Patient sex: M
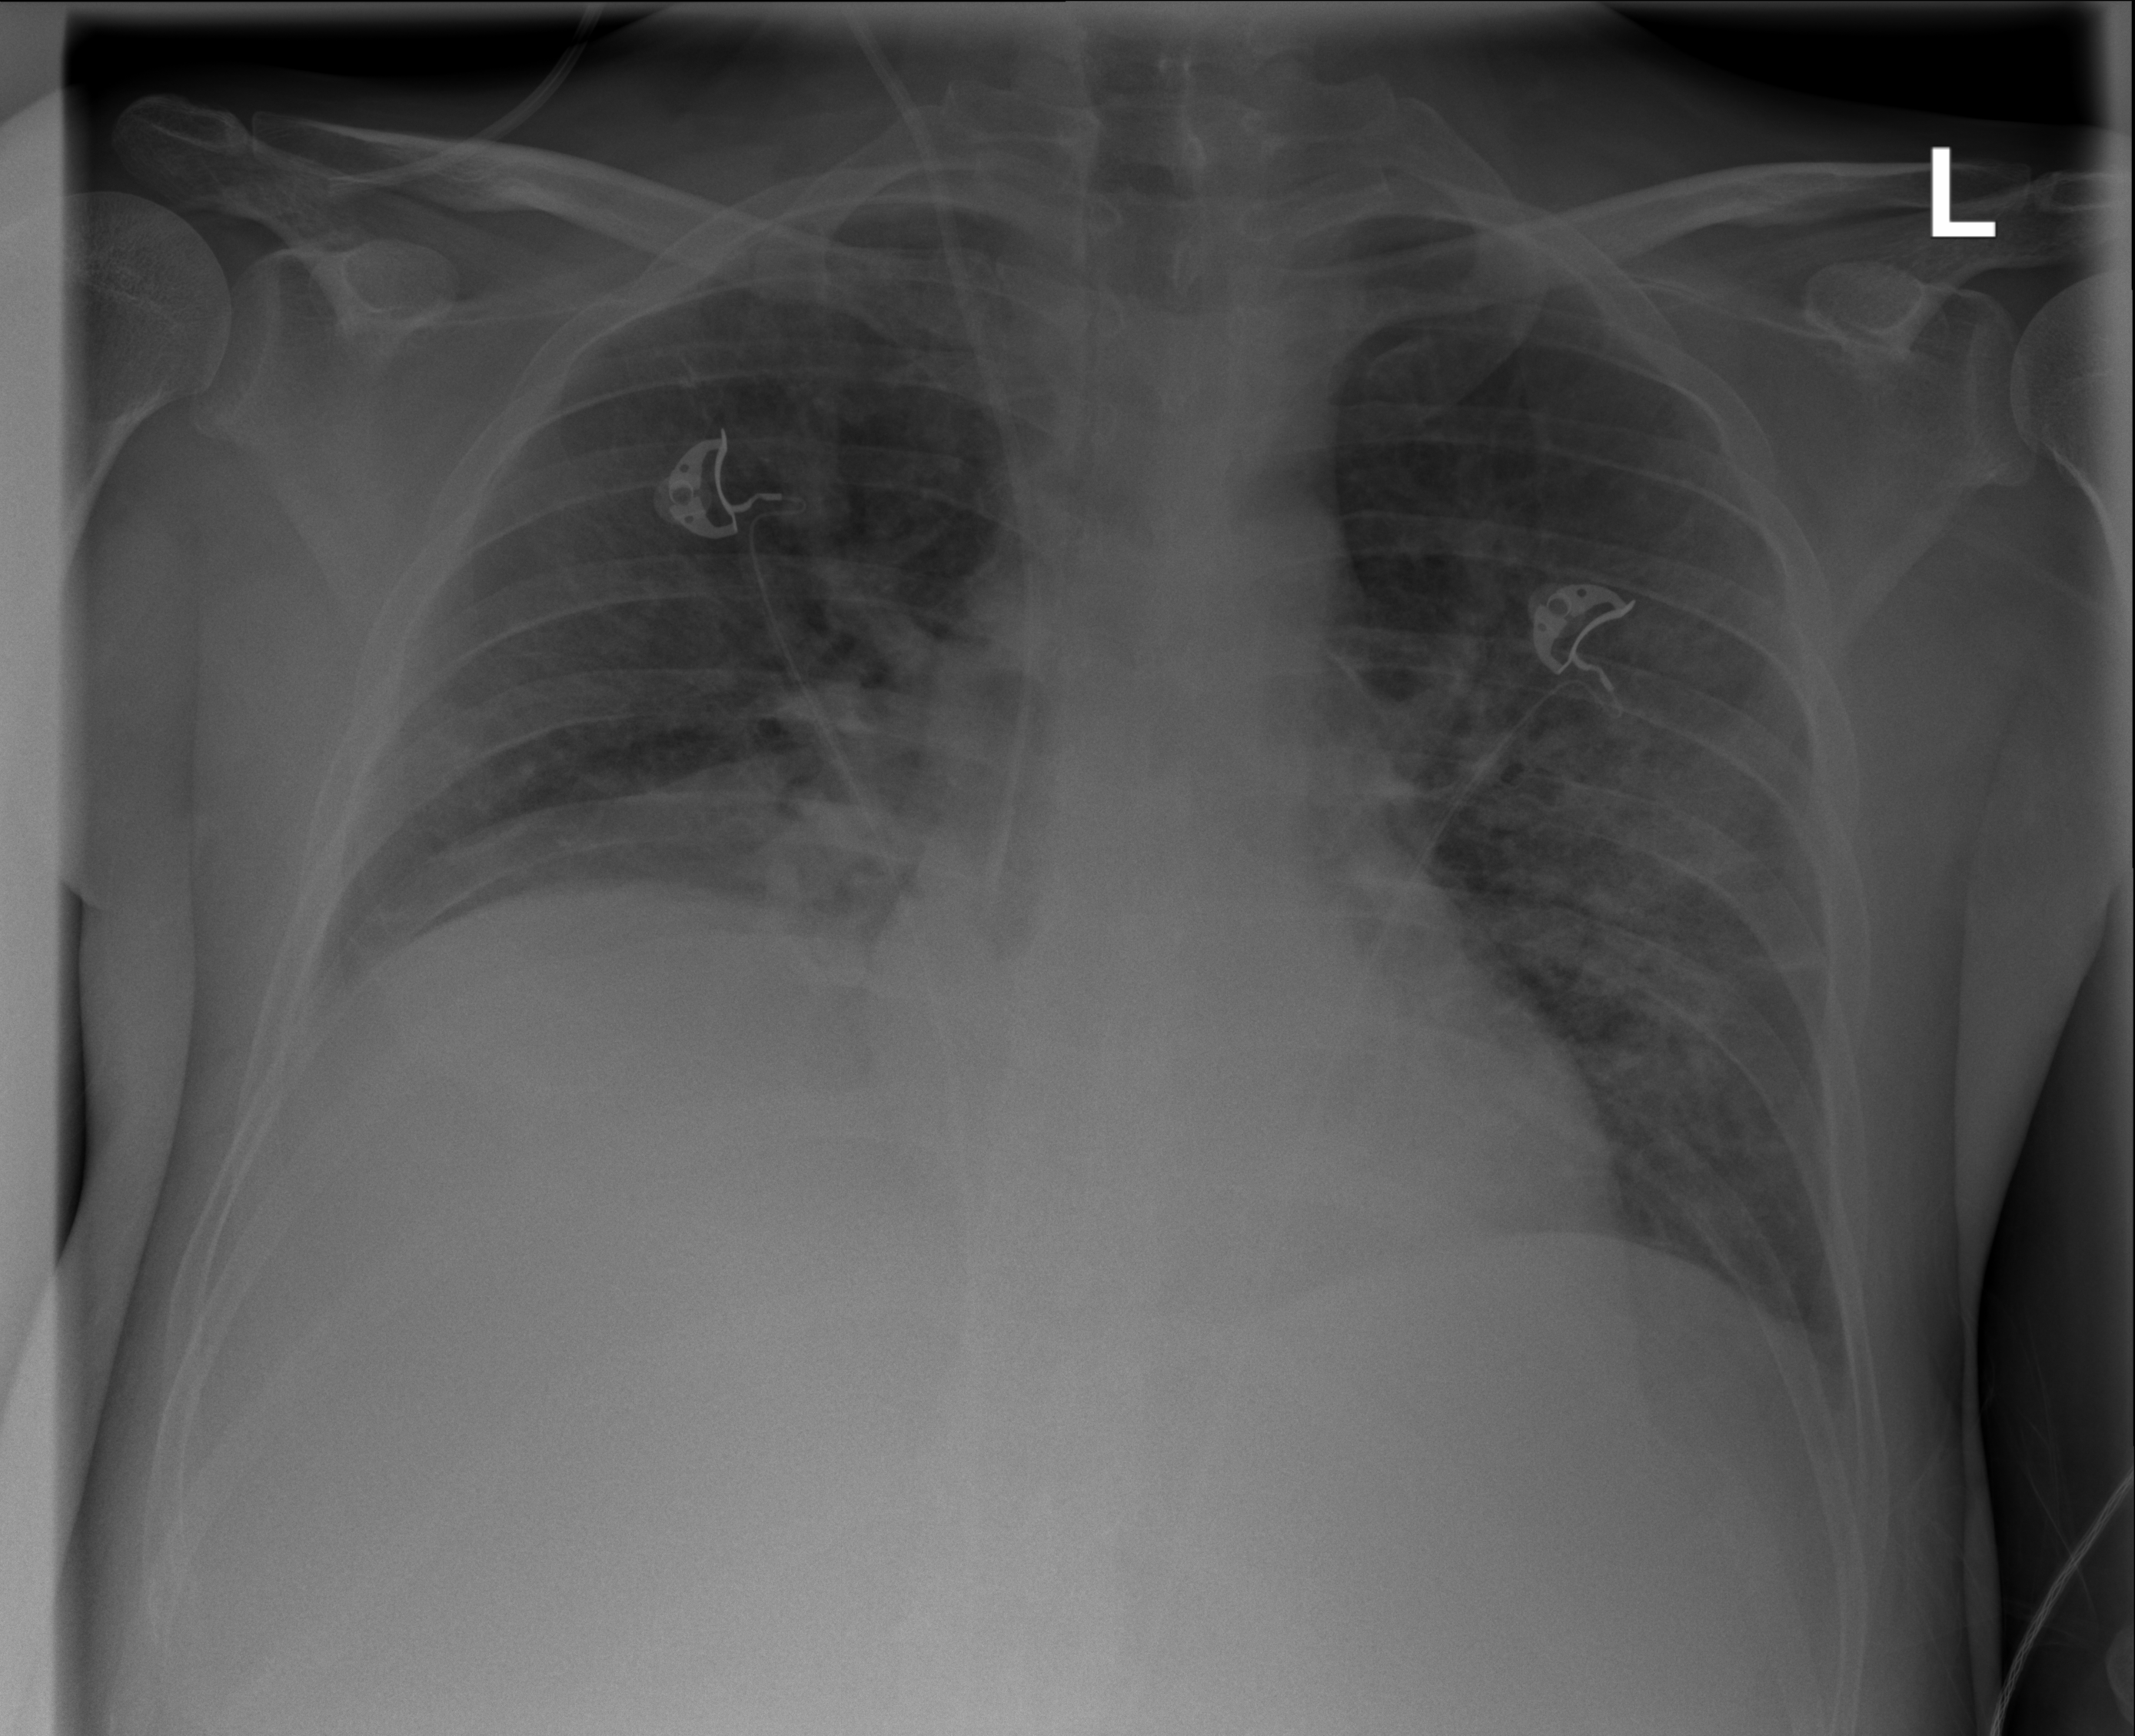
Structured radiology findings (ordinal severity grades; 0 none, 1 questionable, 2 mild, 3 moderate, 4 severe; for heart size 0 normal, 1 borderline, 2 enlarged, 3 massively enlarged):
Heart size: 0
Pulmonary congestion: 0
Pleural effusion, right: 2
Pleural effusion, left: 0
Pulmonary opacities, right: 1
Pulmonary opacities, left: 2
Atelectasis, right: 2
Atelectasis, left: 0